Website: walmart
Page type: customer-info-address
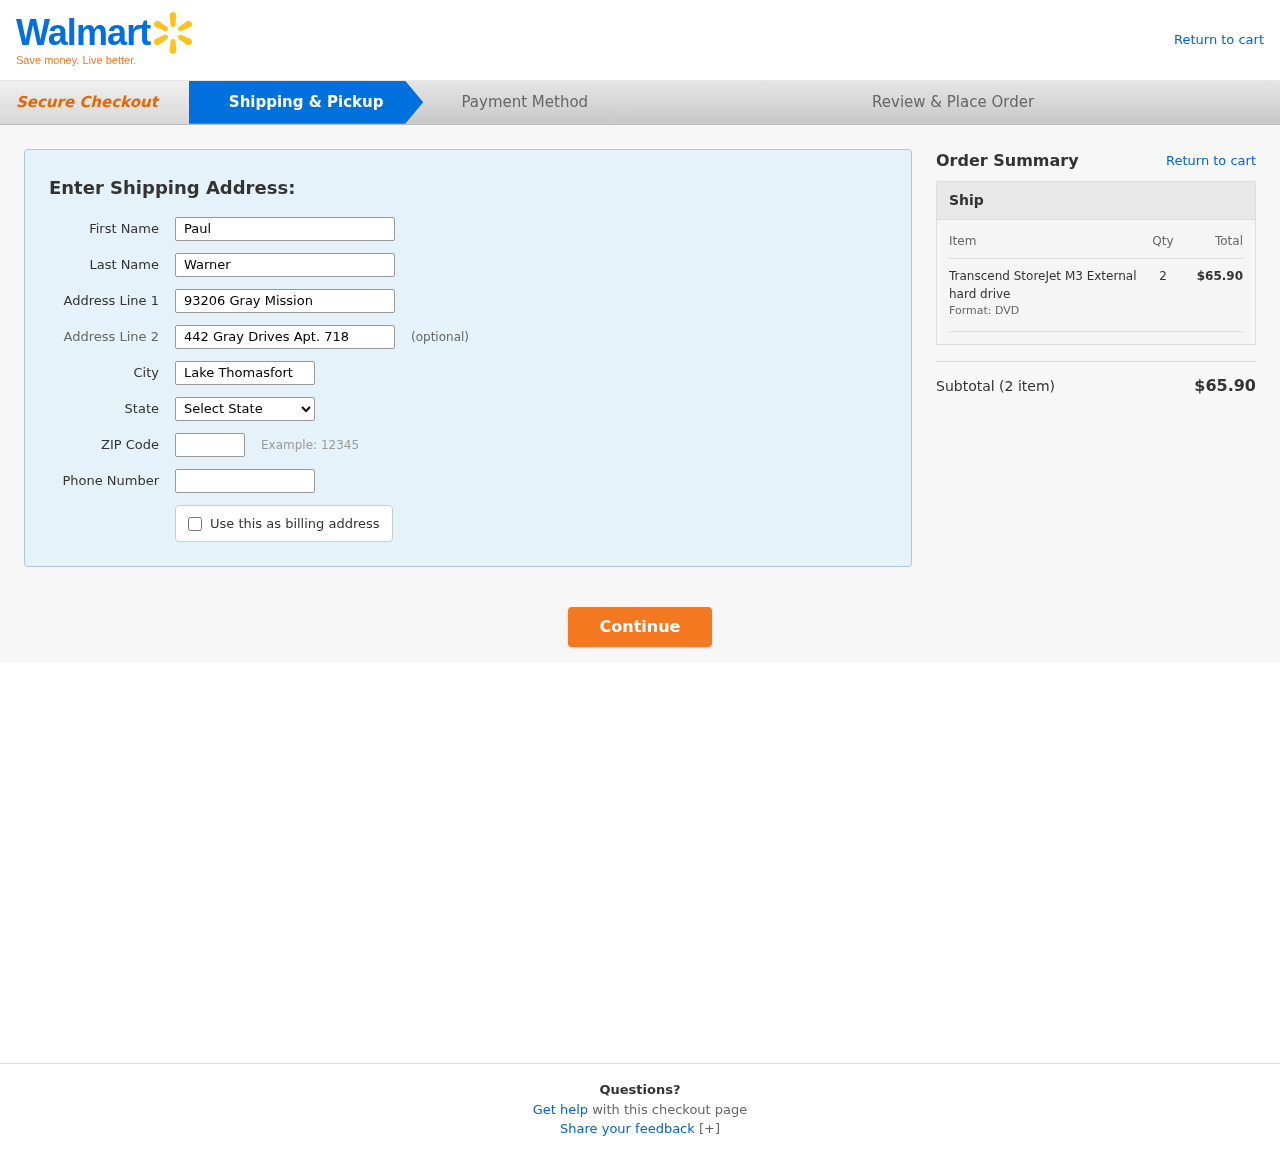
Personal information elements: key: PII_CITY
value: Lake Thomasfort
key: PII_FIRSTNAME
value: Paul
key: PII_LASTNAME
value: Warner
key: PII_PHONE
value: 9637983148
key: PII_POSTCODE
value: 01413
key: PII_STATE
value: New York
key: PII_STREET
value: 93206 Gray Mission
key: PII_STREET2
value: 442 Gray Drives Apt. 718
Product elements: key: PRODUCT1_NAME
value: Transcend StoreJet M3 External hard drive
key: PRODUCT1_QUANTITY
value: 2
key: PRODUCT1_LINE_TOTAL
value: $65.90
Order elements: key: ORDER_NUM_ITEMS
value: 2
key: ORDER_SUBTOTAL
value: $65.90